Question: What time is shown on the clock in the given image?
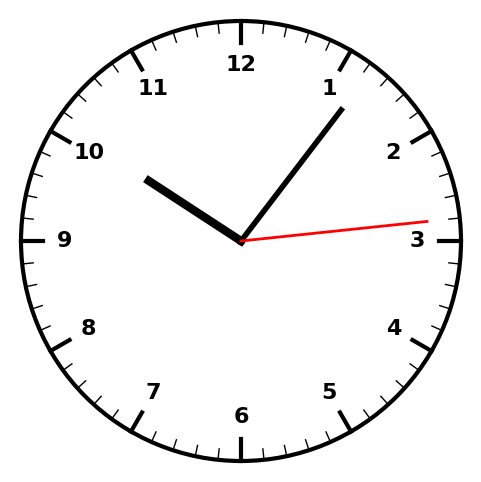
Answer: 10:06:14